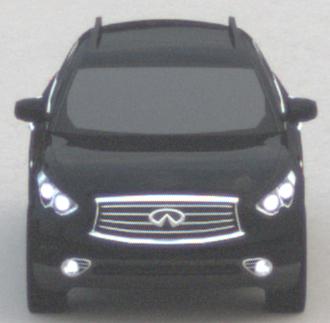
Make: Infiniti
Model: FX 37
Detailed model: FX (S51)
Model produced from: 2012/07
Model produced until: 2013/10
Doors: 5
Color: black
Road condition: dry road
Daytime: morning or afternoon
Contrast: low contrast